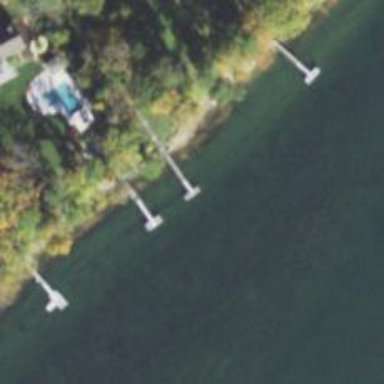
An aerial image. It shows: Man-made pier.